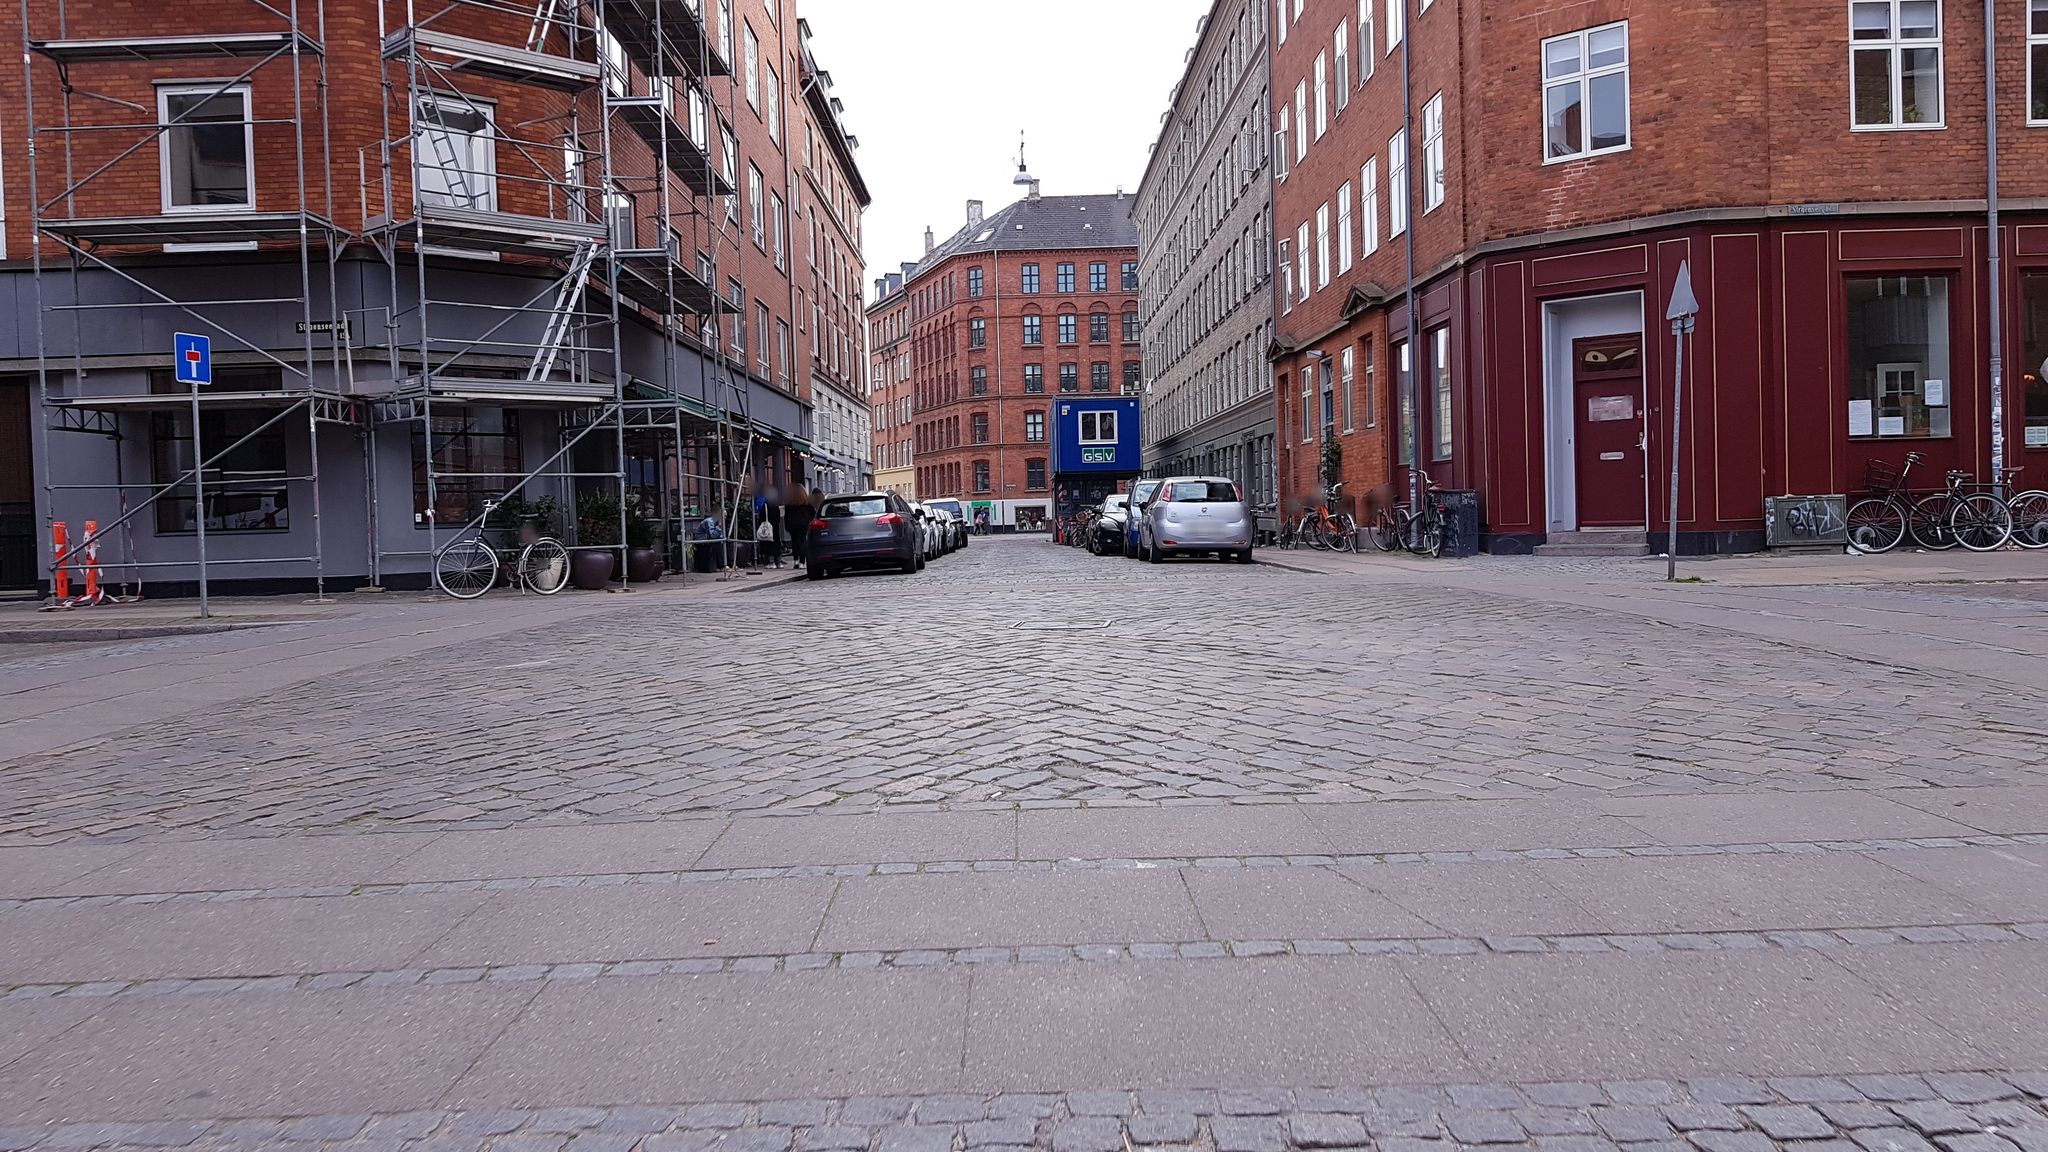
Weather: clear
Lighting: day
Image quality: good
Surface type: walking surface
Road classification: pedestrian, path, residential
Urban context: urban centre
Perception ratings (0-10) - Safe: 3.37, Lively: 8.67, Beautiful: 7.73, Boring: 1.91, Depressing: 3.16, Wealthy: 9.66